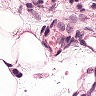
Metastatic tissue present: no